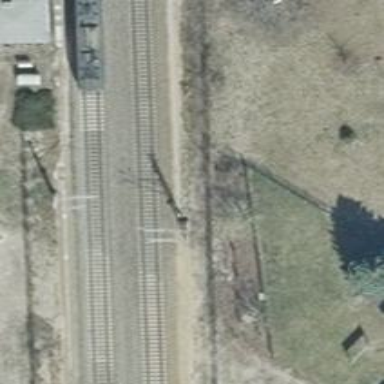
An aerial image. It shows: Milestone along the railway track with catenary mast.